Question: I recently uploaded my laravel app to shared hosting. I know it is not recommended, but still.
When I upload it I get an error like this

I installed 'pusher/pusher-php-server' using composer.
It is working fine on localhost
Is that a problem of any cache? I tried deleting cache under '/bootstrap/cache' and inside '/storage'. But no use.
I found that '/bootstrap/cache/config.php' file is not generating by laravel when it is hosted.
And I also didn't forgot to upload the '/vendor/pusher/pusher-php-server' folder.
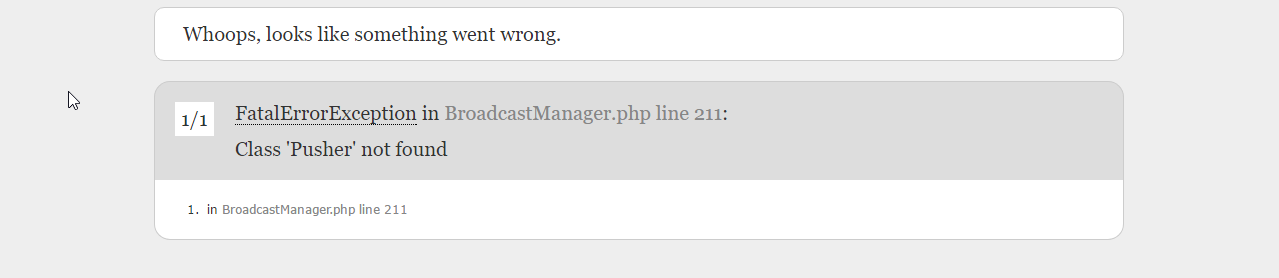
Answer: You have to tell composer to reindex installed packages:
'composer dump-autoload'